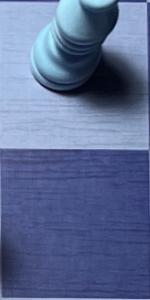
Label: Empty